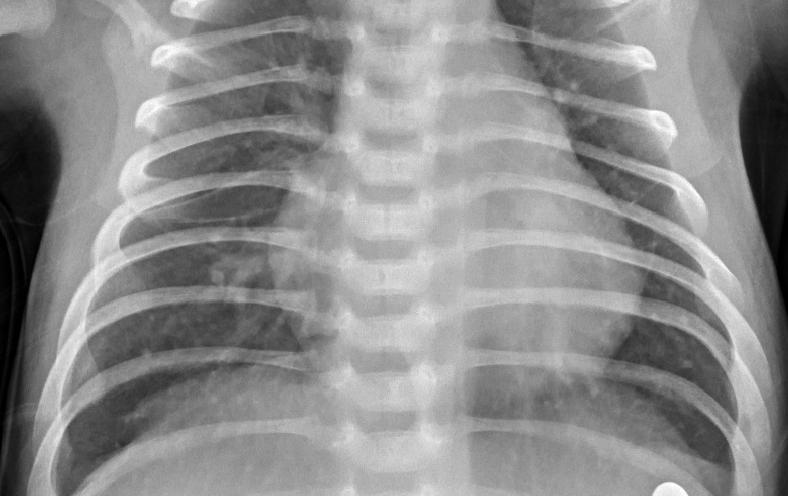
Diagnosis: PNEUMONIA